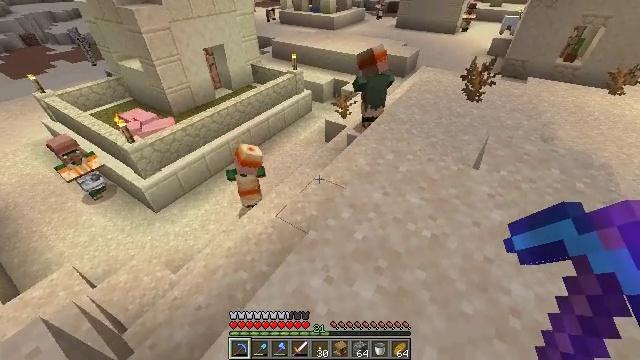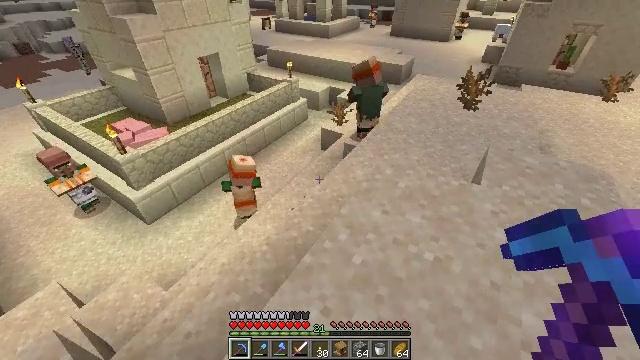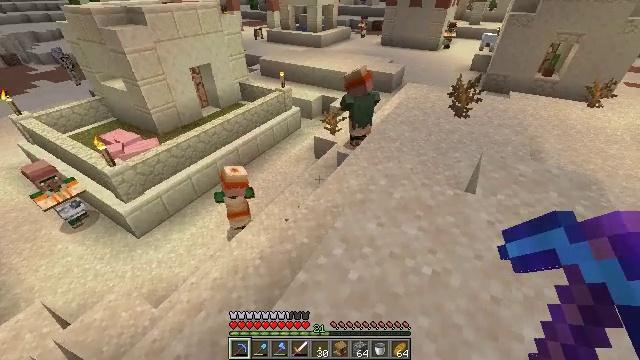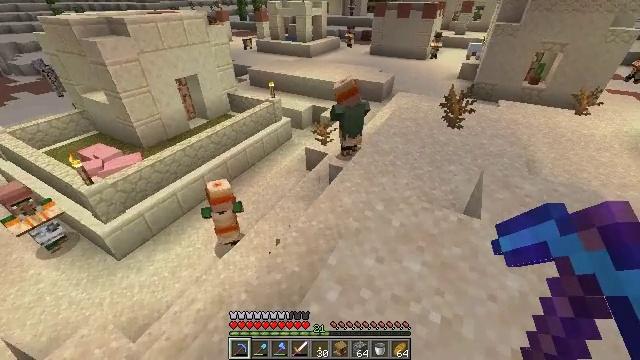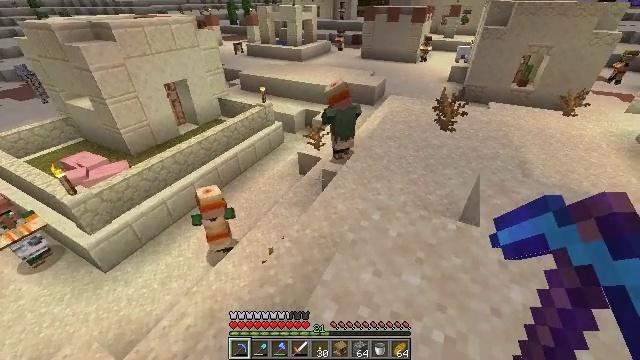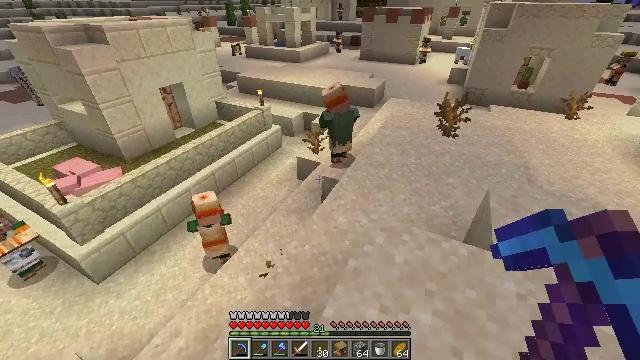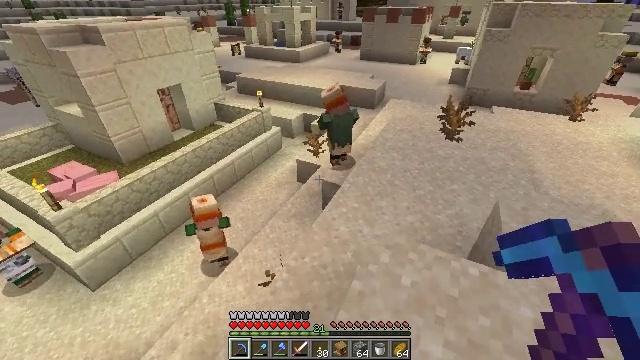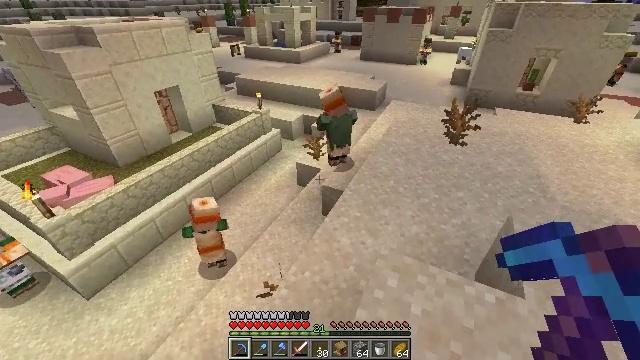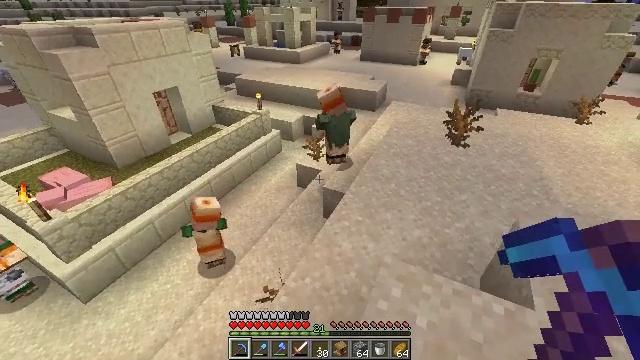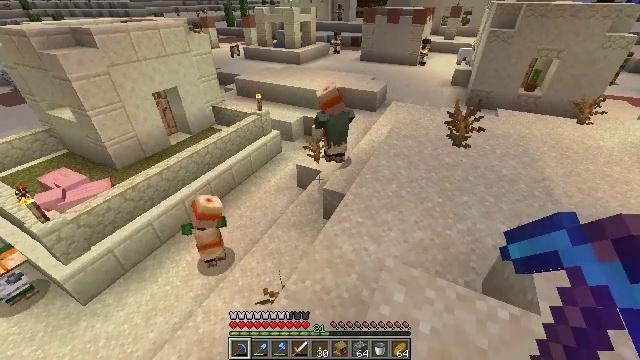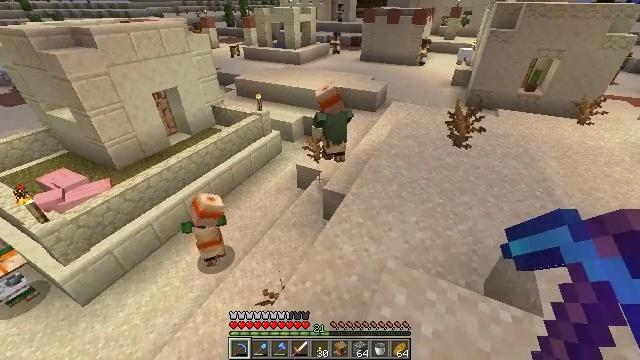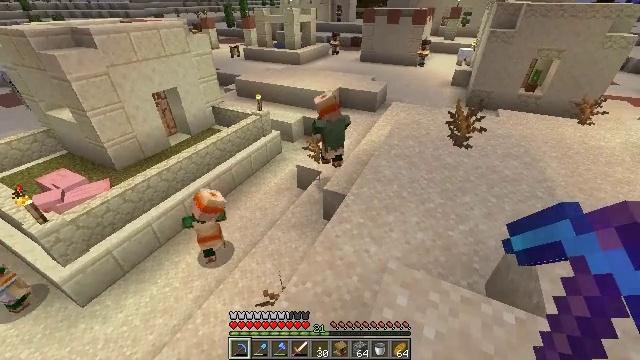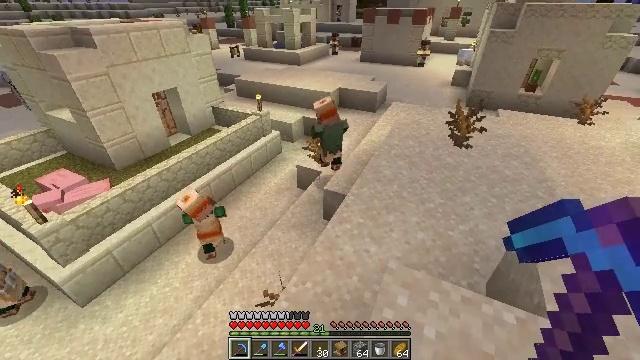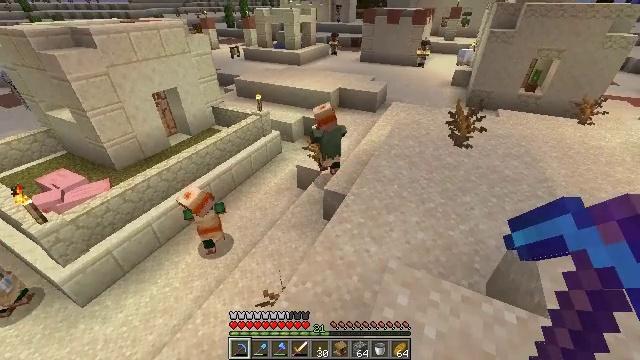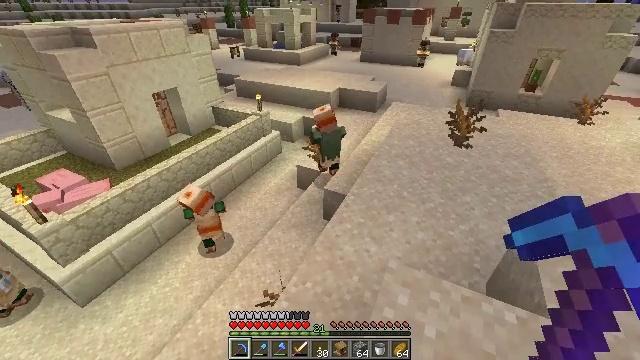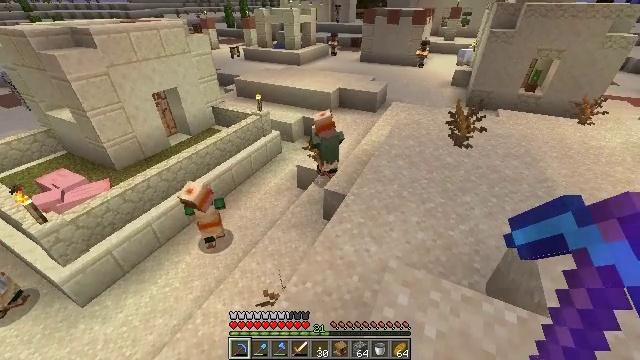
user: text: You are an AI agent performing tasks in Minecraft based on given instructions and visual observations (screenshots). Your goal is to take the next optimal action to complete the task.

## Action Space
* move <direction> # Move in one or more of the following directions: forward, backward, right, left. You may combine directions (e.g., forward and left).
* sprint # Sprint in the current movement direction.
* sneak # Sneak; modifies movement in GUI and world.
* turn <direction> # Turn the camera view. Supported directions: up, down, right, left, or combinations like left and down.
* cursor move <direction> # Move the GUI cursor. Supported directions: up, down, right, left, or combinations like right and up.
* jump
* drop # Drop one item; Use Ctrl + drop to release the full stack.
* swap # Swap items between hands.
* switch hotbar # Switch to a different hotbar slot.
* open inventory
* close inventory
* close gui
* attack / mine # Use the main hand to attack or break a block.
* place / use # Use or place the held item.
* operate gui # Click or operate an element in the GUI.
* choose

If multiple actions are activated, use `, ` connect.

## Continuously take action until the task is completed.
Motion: motion action
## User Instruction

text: Dig up the smooth sandstone block.
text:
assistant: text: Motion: move forward, turn up
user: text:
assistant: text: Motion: move forward, turn right and up
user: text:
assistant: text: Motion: move forward, turn right and up
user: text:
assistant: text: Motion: move forward, turn right
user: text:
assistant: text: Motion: move forward
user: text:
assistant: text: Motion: move forward
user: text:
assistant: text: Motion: no_op
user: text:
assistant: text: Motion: no_op
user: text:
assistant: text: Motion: no_op
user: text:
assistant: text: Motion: no_op
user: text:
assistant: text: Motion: no_op
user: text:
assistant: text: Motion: no_op
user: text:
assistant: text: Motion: no_op
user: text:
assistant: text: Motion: no_op
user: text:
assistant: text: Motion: no_op
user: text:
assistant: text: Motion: no_op
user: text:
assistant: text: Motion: no_op
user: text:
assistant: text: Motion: move forward
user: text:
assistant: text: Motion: move forward
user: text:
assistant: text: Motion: move forward
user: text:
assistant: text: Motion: move forward
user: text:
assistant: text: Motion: move forward
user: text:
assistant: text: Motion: move forward
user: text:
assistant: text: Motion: no_op
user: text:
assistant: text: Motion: no_op
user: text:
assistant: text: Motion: no_op
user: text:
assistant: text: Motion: no_op
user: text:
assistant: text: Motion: no_op
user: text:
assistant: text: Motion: no_op
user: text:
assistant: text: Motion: no_op